Interaction volume radius: 10 \u00c5
Interaction volume height: 30 \u00c5
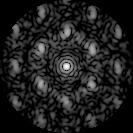
Disorder parameter: 0.5604